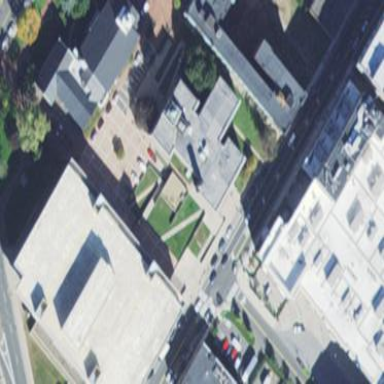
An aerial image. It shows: Civic building that serves as courthouse.